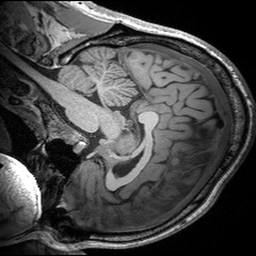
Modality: T1w
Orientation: sagittal
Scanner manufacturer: siemens
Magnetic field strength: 3 T
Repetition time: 2.53 s
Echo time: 0.00299 s